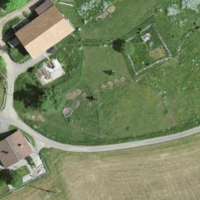
EUNIS habitat code: 52
Species observed at this site:
Lapsana communis